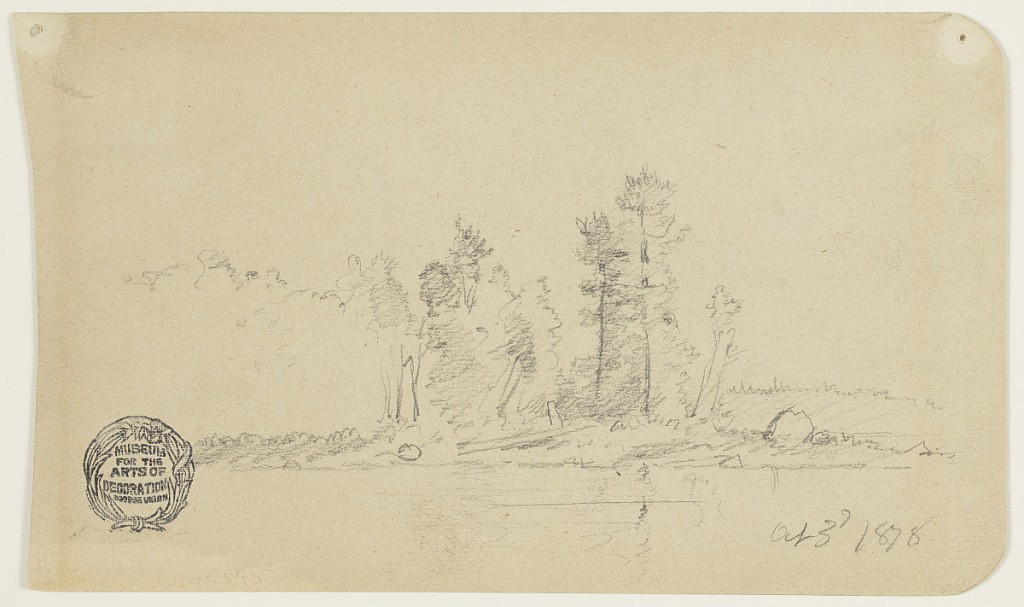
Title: Wooded Island near Millinocket, Maine
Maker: Frederic Edwin Church, American, 1826–1900
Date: October 3, 1878
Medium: Graphite on white wove paper
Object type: drawing
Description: Landscape sketch showing a view of a wooded island on a lake near the town of Millinocket, Maine--likely Quakish, Pemadumcook, Ambajejus, or Millinocket. At center, a stand of mixed evergreen and deciduous trees is visible atop a slightly raised island, as viewed from a nearby shore of the lake. In the background, the silhouette of woods on the lake's surrounding shores forms a jagged horizon across the composition.